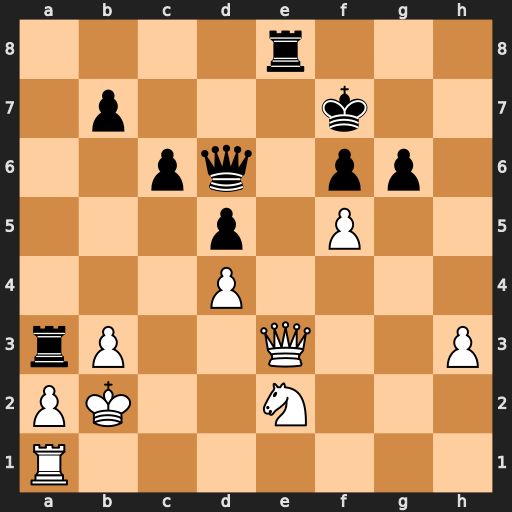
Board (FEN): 4r3/1p3k2/2pq1pp1/3p1P2/3P4/rP2Q2P/PK2N3/R7
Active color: w
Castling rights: -
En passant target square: -
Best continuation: fxg6+ Kf8 g7+ Kf7 Qxe8+